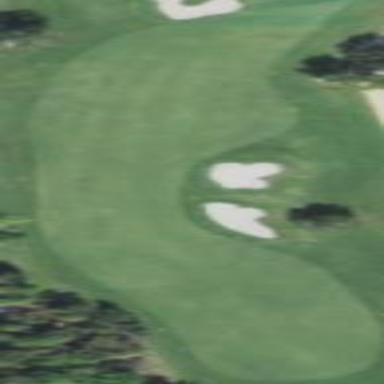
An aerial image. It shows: Grassy area designated as golf fairway.